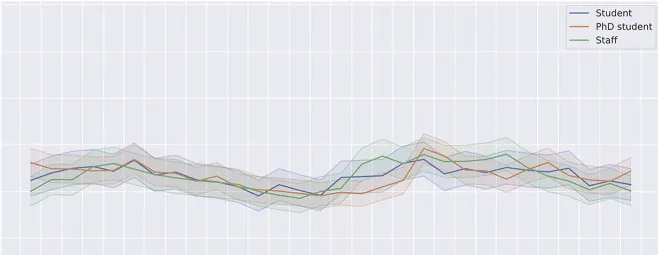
During the exams sessions and breaks (bottom), and separately by status. Error-bars mark bootstrapped 95% confidence intervals.
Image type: chart (chart)